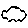
Label: cloud